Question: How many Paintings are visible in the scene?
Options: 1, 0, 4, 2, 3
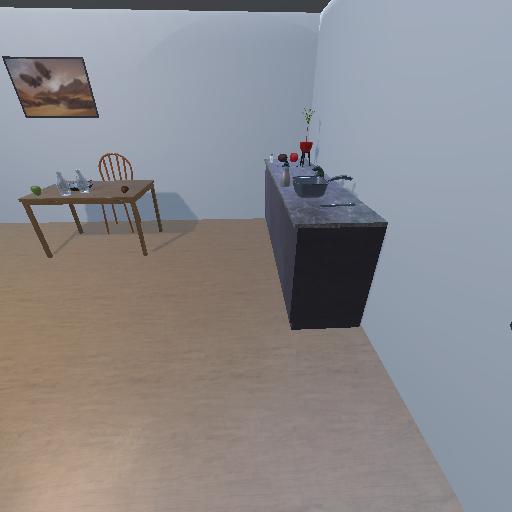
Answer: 1